Aerial crown-view tile of a tropical tree (Barro Colorado Island, Panama), acquired 20240611:
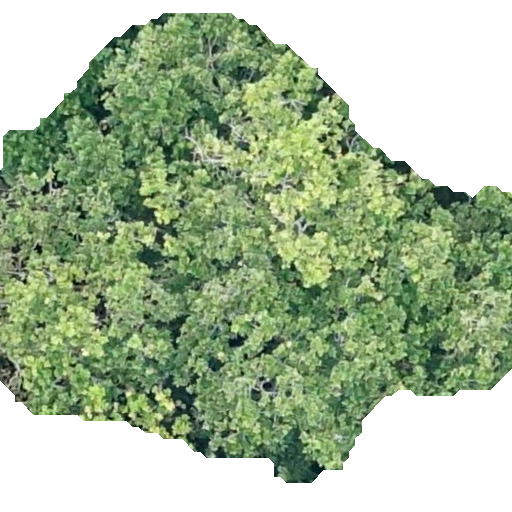
Species: Anacardium excelsum
GBIF accepted scientific name: Anacardium excelsum
Crown area: 296.804 m²